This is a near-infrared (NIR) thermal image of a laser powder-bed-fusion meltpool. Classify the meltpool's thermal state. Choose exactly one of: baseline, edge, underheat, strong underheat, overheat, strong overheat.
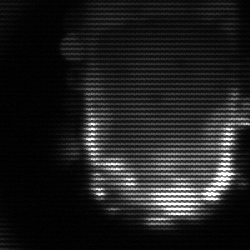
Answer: baseline